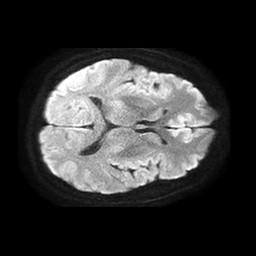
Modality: TRACE
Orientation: axial
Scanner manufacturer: philips
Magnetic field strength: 1.5 T
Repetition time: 4.6 s
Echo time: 0.08631 s